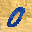
Label: 0